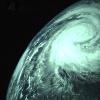
Label: cloud